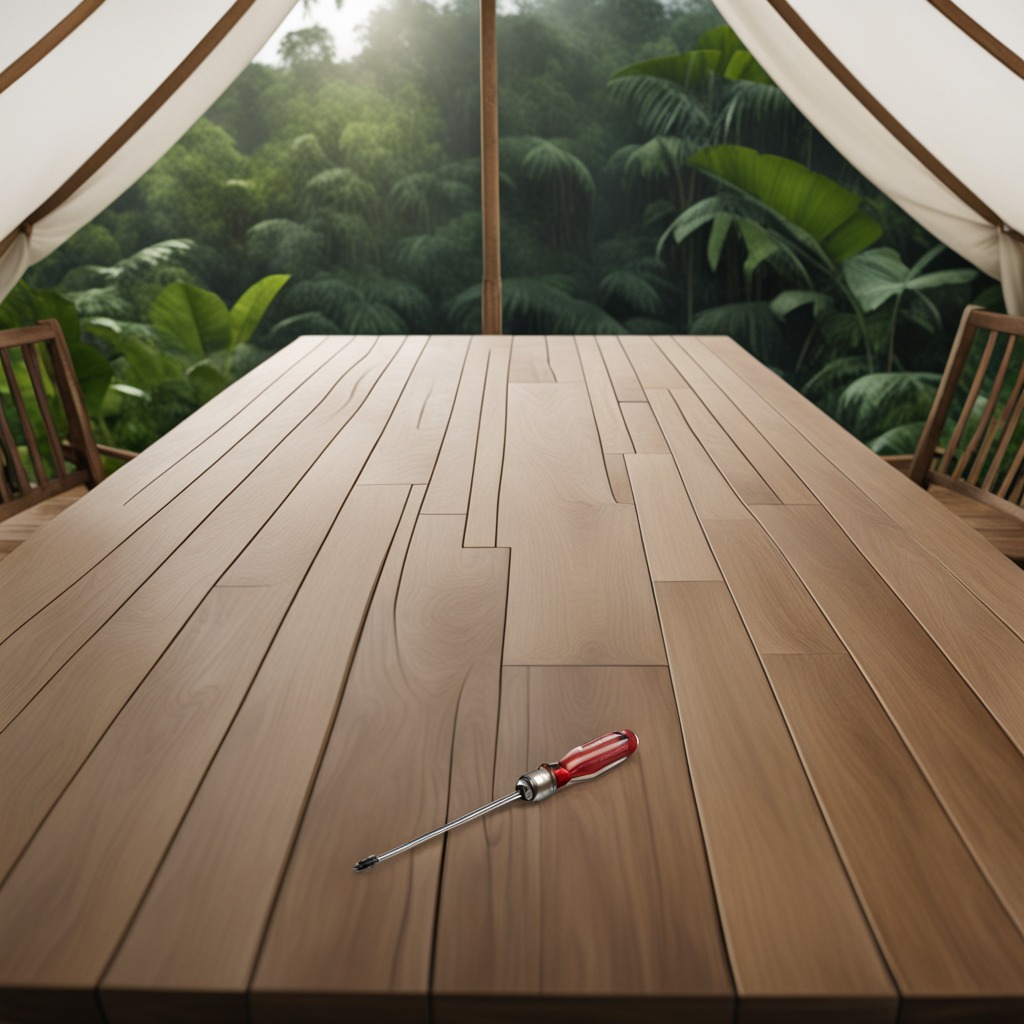
A screwdriver lying on a wooden table inside a jungle field workshop tent humid ambient light worn but